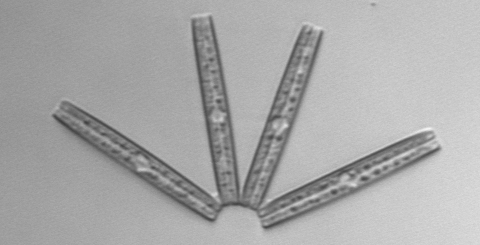
Label: Thalassionema